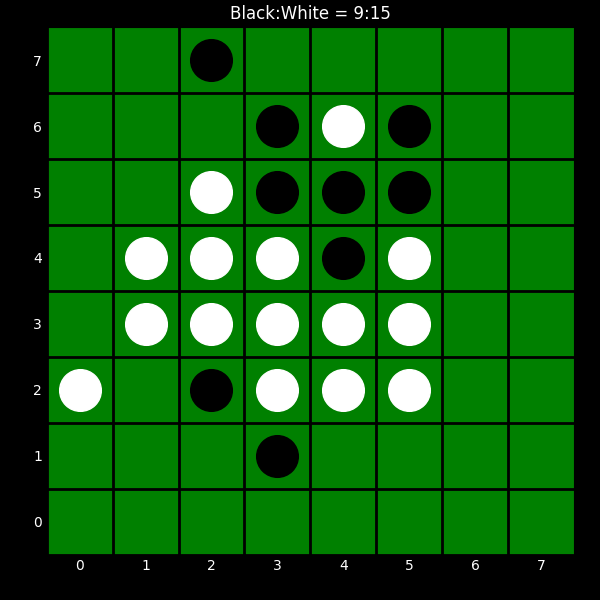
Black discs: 9
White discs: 15